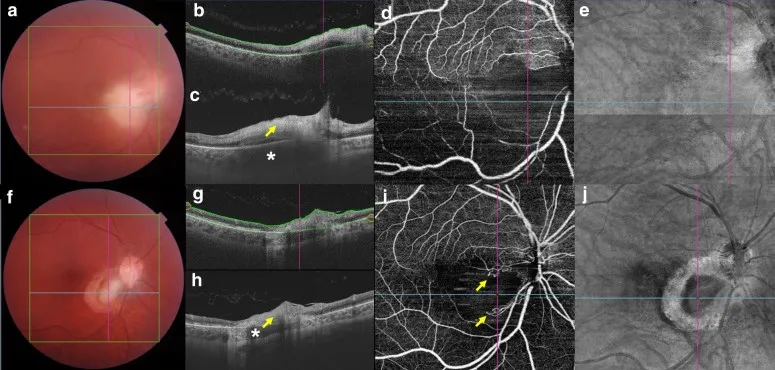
A; Color fundus at the time of diagnosis. Vitritis and an active toxoplasmic lesion are visible in the papillomacular bundle. B; Optical coherence tomography (OCT) B-scan with the total retina slabs. C; OCT B-scan over the active lesion shows retinal hyperreflectivity (arrow) and a thickened choroid (asterisk) under the lesion. D; A 9 x 9-mm field of view swept-source OCTA (SS-OCTA) image shows inferiorly located no OCTA decorrelation signal, suggestive of reduced blood flow. E; Structural en face image. F; Color fundus image 13 weeks after those in (a-e): inflammatory signs are absent, but an atrophic scar is visible. G; OCT B-scan with the total retina slabs. H; Retinal layers are unrecognizable at the lesion site (arrow) and choroidal thinning is seen (asterisk). I; A 9 x 9-mm field of view on SS-OCTA shows increase in flow signal after treatment. The arrows indicate the vascular loops. J; A structural en face image.
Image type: ophthalmic_imaging (ophthalmic_angiography)